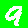
Digit: 9